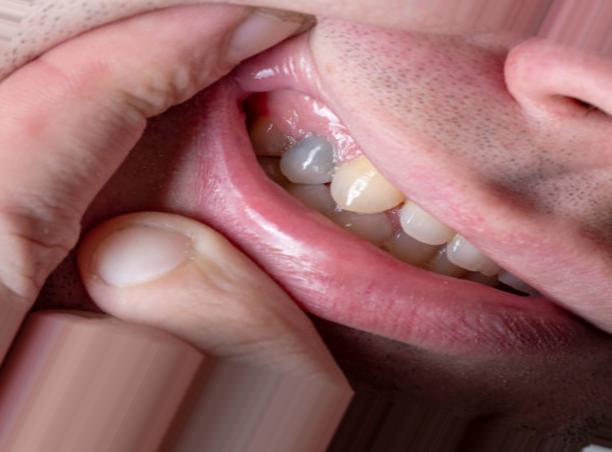
Condition: Caries